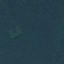
Land use / land cover class: Forest